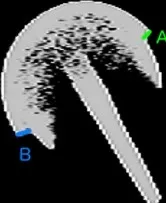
On the previous right hip resurfacing, with correctly paired components, the femoral head is centrally placed (C to D).
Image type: radiology (ct)